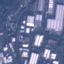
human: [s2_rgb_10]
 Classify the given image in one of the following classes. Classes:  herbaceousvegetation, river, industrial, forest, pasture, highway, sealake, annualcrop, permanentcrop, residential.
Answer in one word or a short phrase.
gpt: Industrial